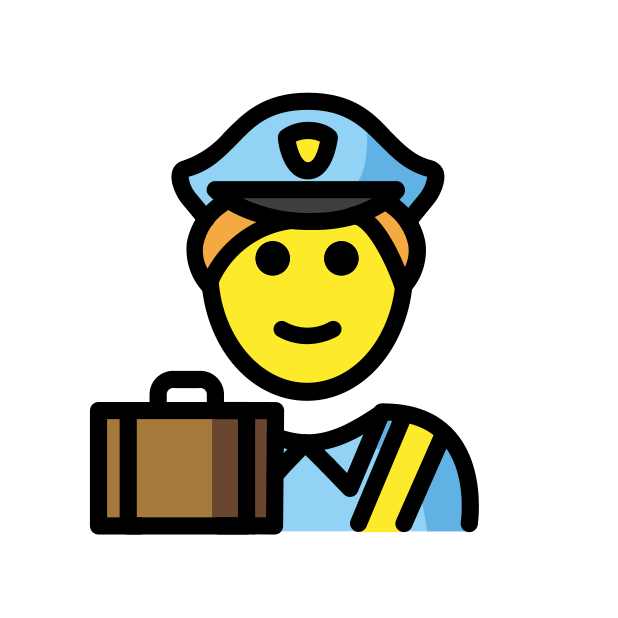
customs